Question: I am using Adrai's flowchart. And I want to change different style of all nodes.
For layout I am using raphael.js.
Can anyone suggest me how could I achieve this.
Here is my code
'''
<script>
window.onload = function () {
var diagram = flowchart.parse('st=>start: Start:>http://www.google.com[blank]
' +
'e=>end:>http://www.google.com
' +
'op1=>operation: My Operation1
' +
'sub1=>subroutine: My Subroutine1
' +
'cond1=>condition: Yes
' +
'or No 1?
:>http://www.google.com
' +
'op2=>operation: My Operation2
' +
'op3=>operation: My Operation3
' +
'sub2=>subroutine: My Subroutine2
' +
'cond2=>condition: Yes
' +
'or No 2?
:>http://www.google.com
' +
'io=>inputoutput: catch something...
' +
'' +
'st->op1->cond1
' +
'cond1(yes, right)->io->e
' +
'cond1(no)->op2->cond2
' +
'cond2(yes, right)->io->e
' + // conditions can also be redirected like cond(yes, bottom) or cond(yes, right)
'cond2(no)->op2');
diagram.drawSVG('diagram');
// you can also try to pass options:
diagram.drawSVG('diagram', {
'line-width': 3,
'line-length': 50,
'text-margin': 10,
'font-size': 14,
'font-color': 'black',
'line-color': 'black',
'element-color': 'black',
'fill': 'white',
'yes-text': 'yes',
'no-text': 'no',
'arrow-end': 'block'
});
};
</script>
'''
Html
'''
<div id="diagram">Diagram will be placed here</div>
'''
For Ex.
This is my output and I want different design style for all nodes like start/condition/operation/end

Any help would appreciated.
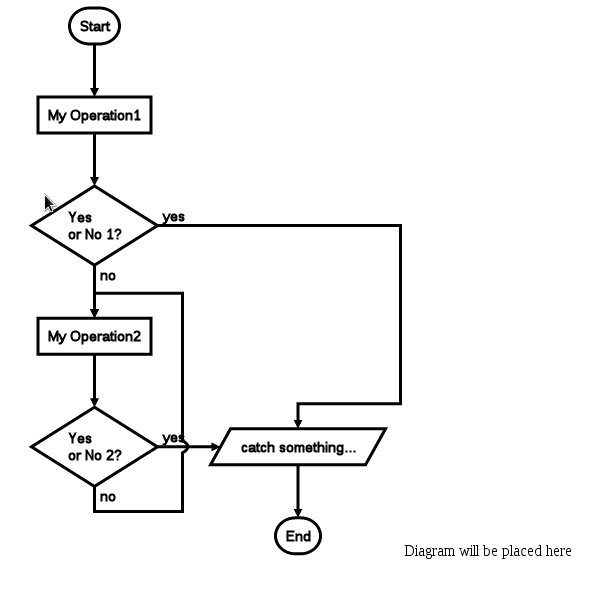
Answer: May be a little late, but if I refer to the example provided on github (here: <URL>
'''
chart.drawSVG('canvas', {
'line-width': 3,
'line-length': 50,
'text-margin': 10,
'font-size': 14,
'font-color': 'black',
'line-color': 'black',
'element-color': 'black',
'fill': 'white',
'yes-text': 'yes',
'no-text': 'no',
'arrow-end': 'block',
'symbols': {
'start': {
'font-color': 'red',
'element-color': 'green',
'fill': 'yellow'
}
}
'''
Here the symbol 'start' is filled in yellow, text in red etc... I suppose you can add whatever style you want on other symbols (stop, op1, etc...).
Looking deeper in the code (<URL> you can see the availables symbols are :
- - - - - -
Hope this helps a bit
Cheers